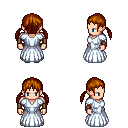
a pixel art fantasy rpg character, male body template, human, light skin, underdress, teal pants, brunette twin-tailed hairstyle, leather bracers, white slippers, four views (front, back, left, right), 2x2 character sprite sheet, small pixel art, hard edges, no anti-aliasing